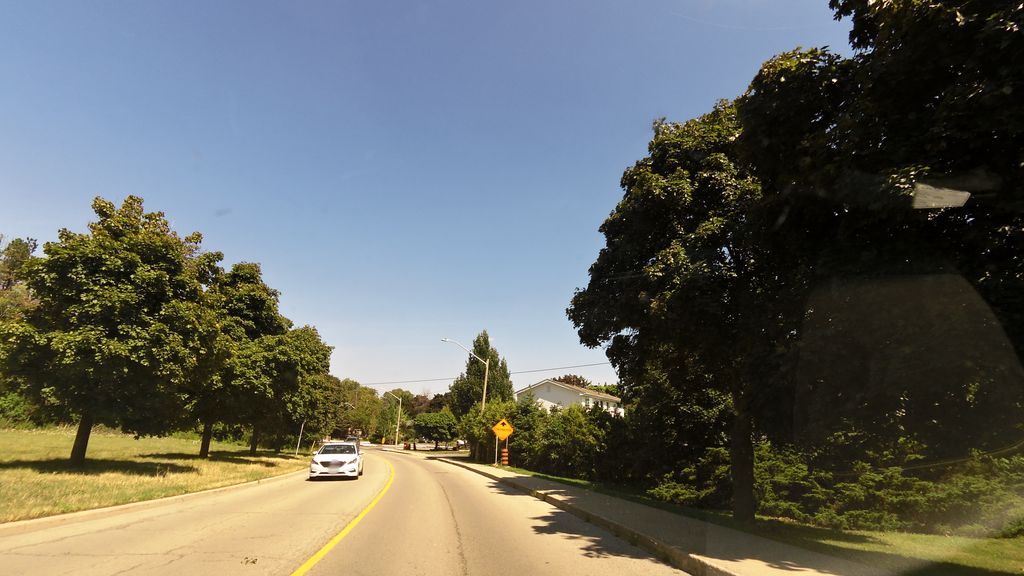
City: hamilton